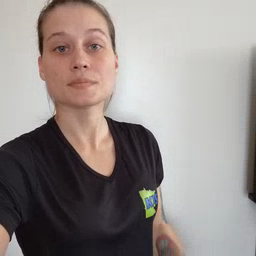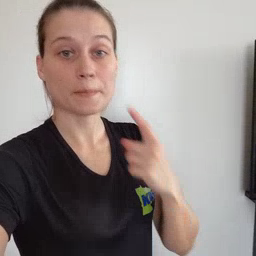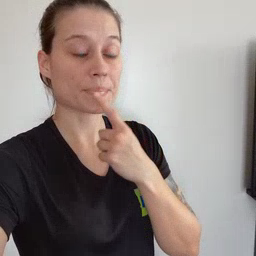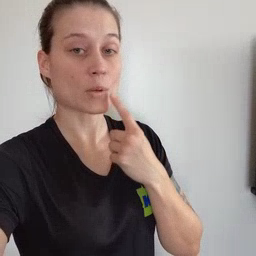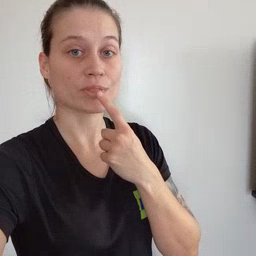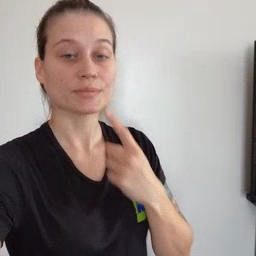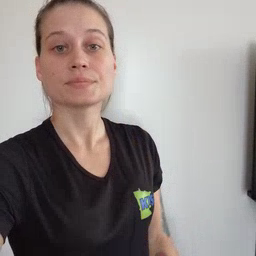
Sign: mouth